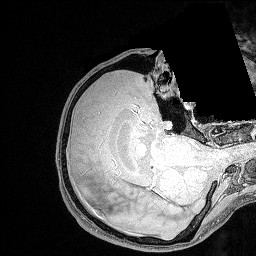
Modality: FLASH
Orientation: axial
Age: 25
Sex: male